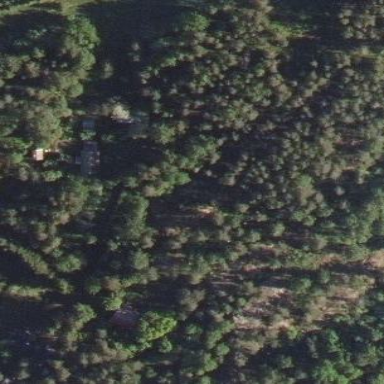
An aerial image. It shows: Forest with mixed types of leaves.